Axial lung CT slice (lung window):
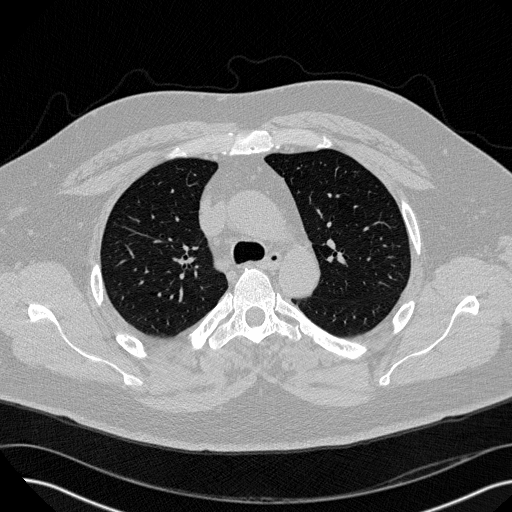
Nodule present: no